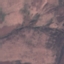
Land use / land cover: HerbaceousVegetation